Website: walmart
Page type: receipt
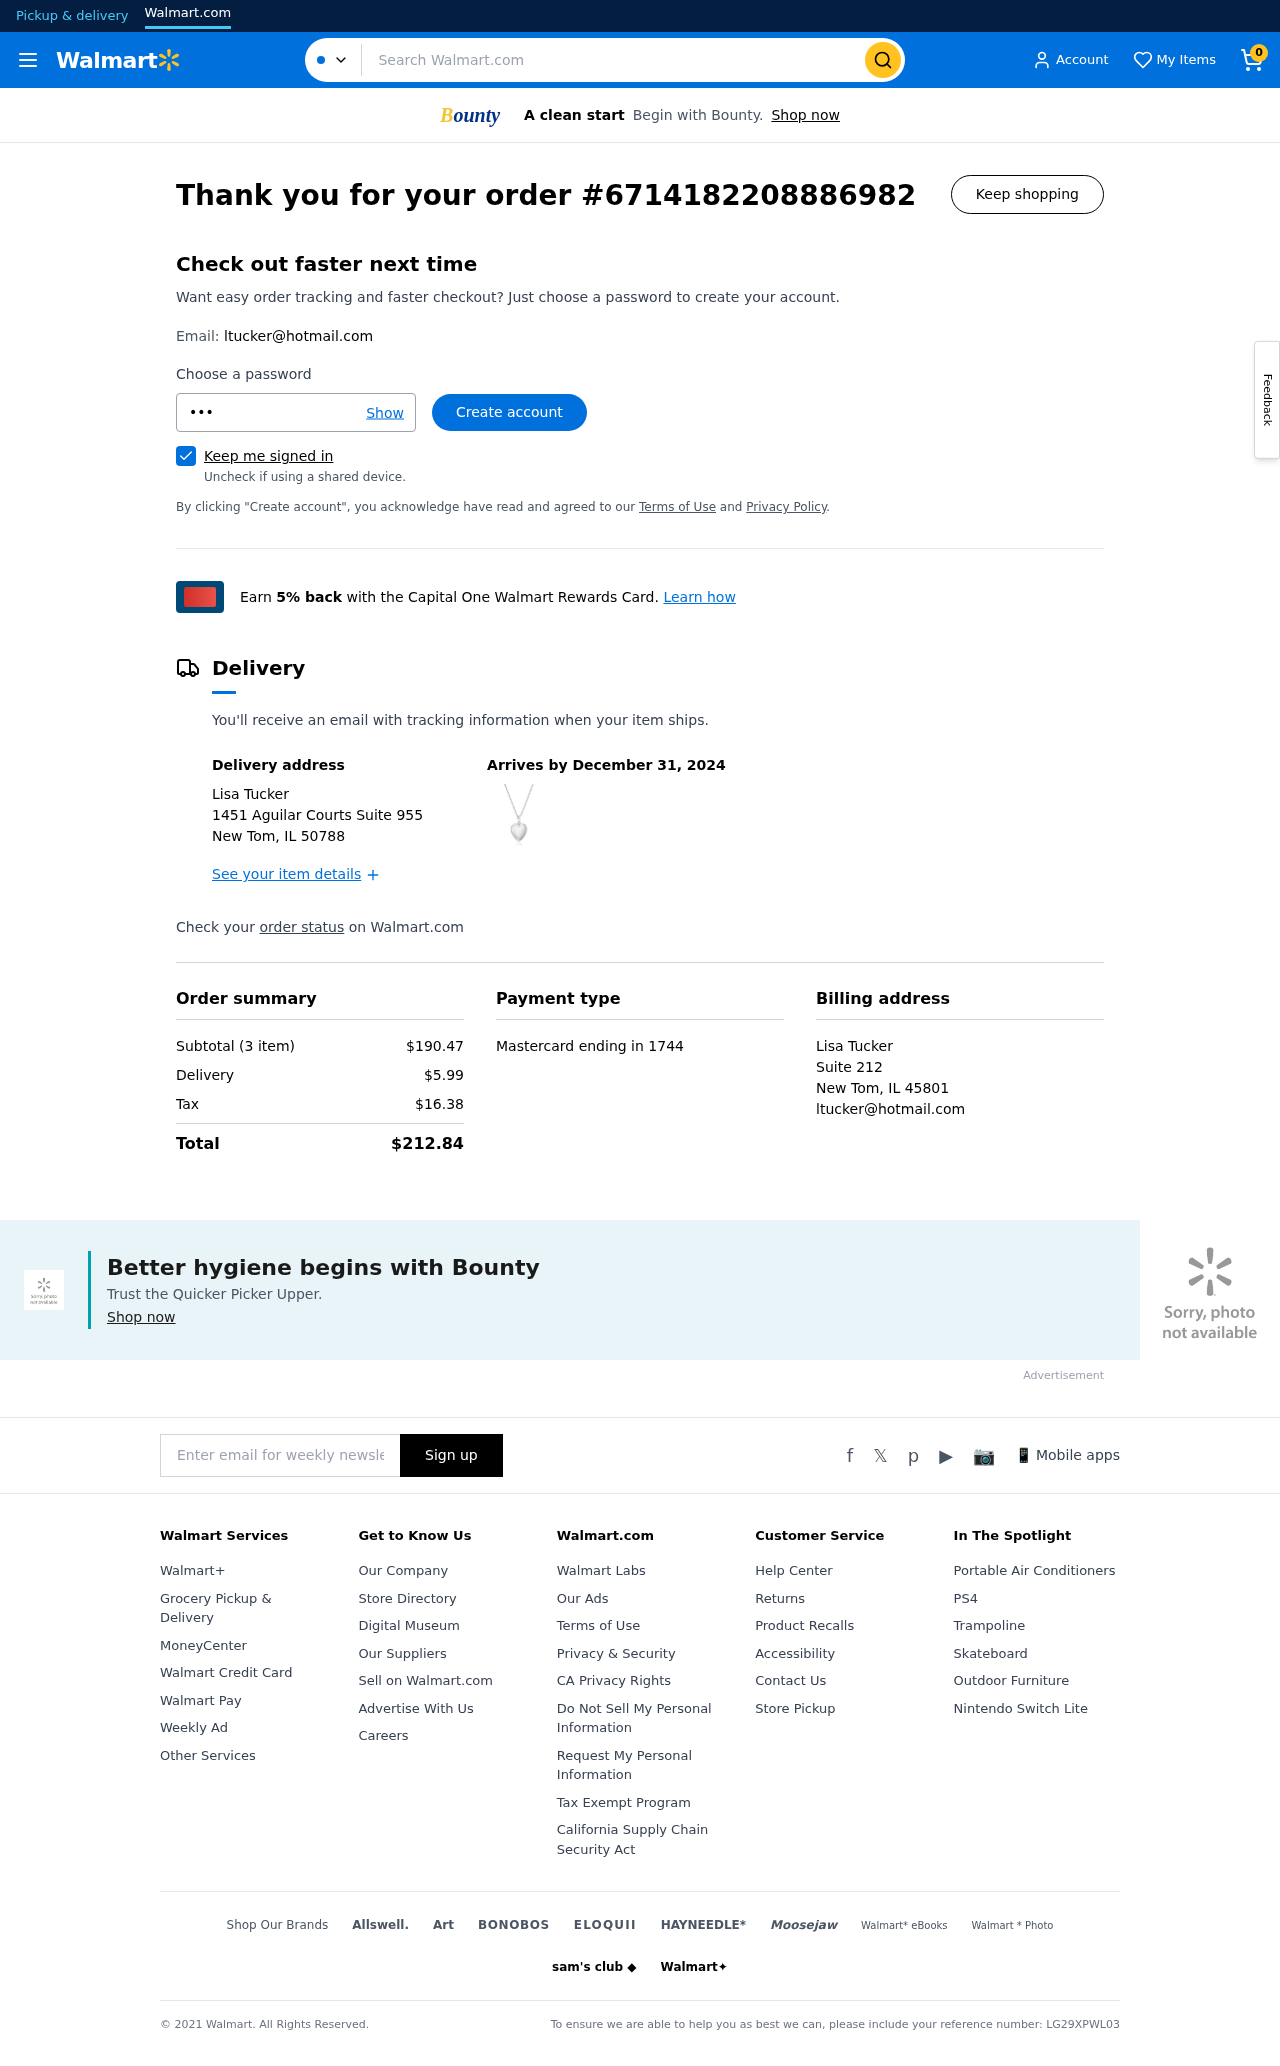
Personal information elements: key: PII_CARD_LAST4
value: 1744
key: PII_CARD_TYPE
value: Mastercard
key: PII_CITY_STATE_ZIP
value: New Tom, IL 50788
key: PII_CITY_STATE_ZIP2
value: New Tom, IL 45801
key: PII_EMAIL
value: ltucker@hotmail.com
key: PII_EMAIL2
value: ltucker@hotmail.com
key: PII_FULLNAME
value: Lisa Tucker
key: PII_FULLNAME2
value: Lisa Tucker
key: PII_STREET
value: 1451 Aguilar Courts Suite 955
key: PII_STREET2
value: Suite 212
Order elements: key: ORDER_NUM_ITEMS
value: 0
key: ORDER_ID
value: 6714182208886982
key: ORDER_DELIVERY_DATE
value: December 31, 2024
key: ORDER_NUM_ITEMS
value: Subtotal (3 item)
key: ORDER_SUBTOTAL
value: $190.47
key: ORDER_SHIPPING_COST
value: $5.99
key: ORDER_TAX
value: $16.38
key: ORDER_TOTAL
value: $212.84
Search elements: key: HEADER_SEARCH
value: Search Walmart.com